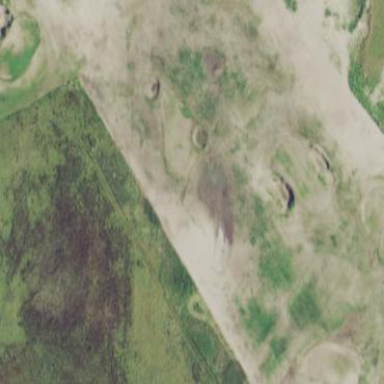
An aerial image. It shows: Golf rough area.